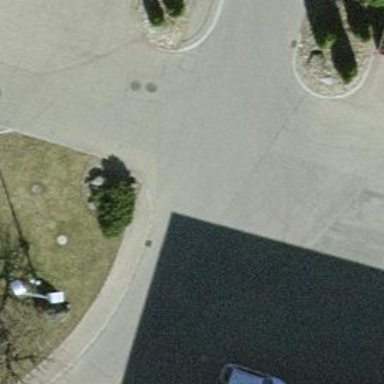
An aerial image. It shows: Residential road with asphalt surface and sidewalk on the left.